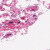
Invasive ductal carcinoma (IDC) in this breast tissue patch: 0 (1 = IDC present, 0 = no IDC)